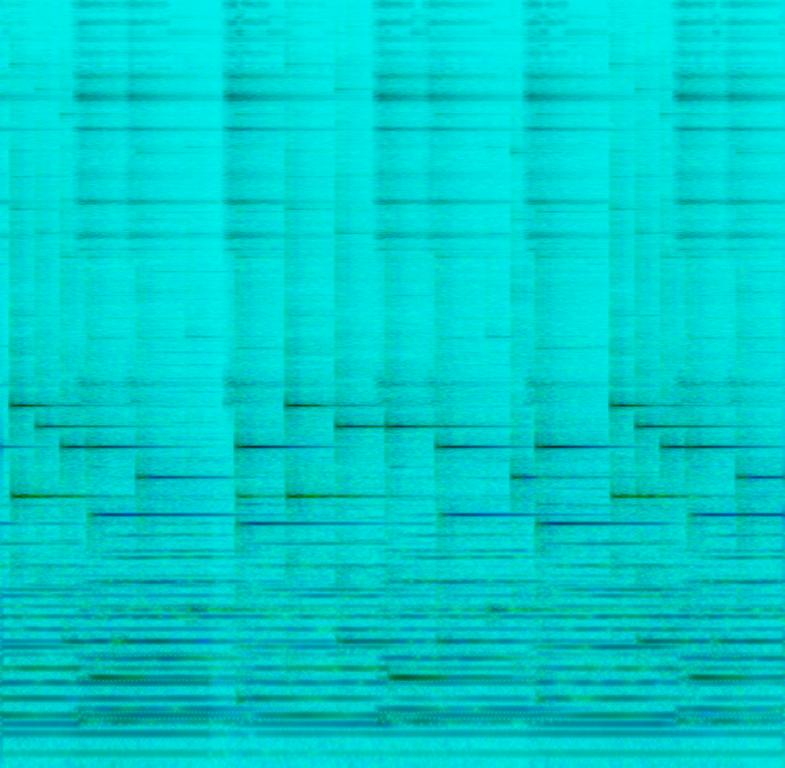
The low quality recording features a shimmering bells alongside mellow sustained brass melody and tinny bells melody. It gives off nostalgic and euphoric vibes and it also sounds soft and mellow - almost like a lullaby.